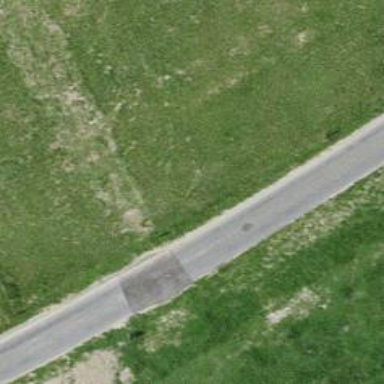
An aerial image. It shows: Unclassified road with paved surface.